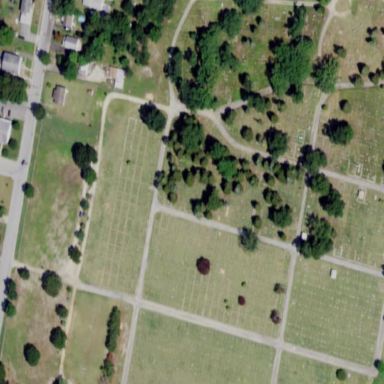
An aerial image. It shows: Cemetery.